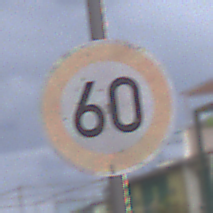
Verkehrszeichen: Geschwindigkeit60
Umgebung: Outdoor, Urban
Tageszeit: Midday
Wetter: Overcast
Licht: Natural
Jahreszeit: NotSpecified
Kontrast: LowContrast